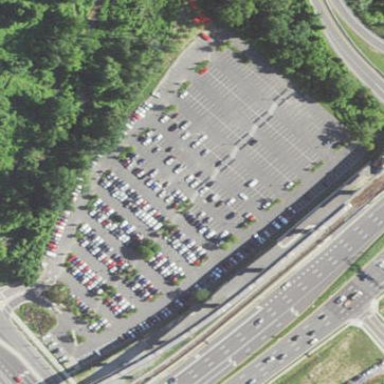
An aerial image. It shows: Parking area with park and ride facilities.